Question: I can't find anything similar to a SIMPLE scrollable body for Windows 8 app in Javascript.
I don't want to use listView. I think it's only when you have boxes of elements right ?
I have this simple app (converting timestamp)

You can see that there are other input fields and other elements at the bottom of the tablet but I cannot scroll to see them !
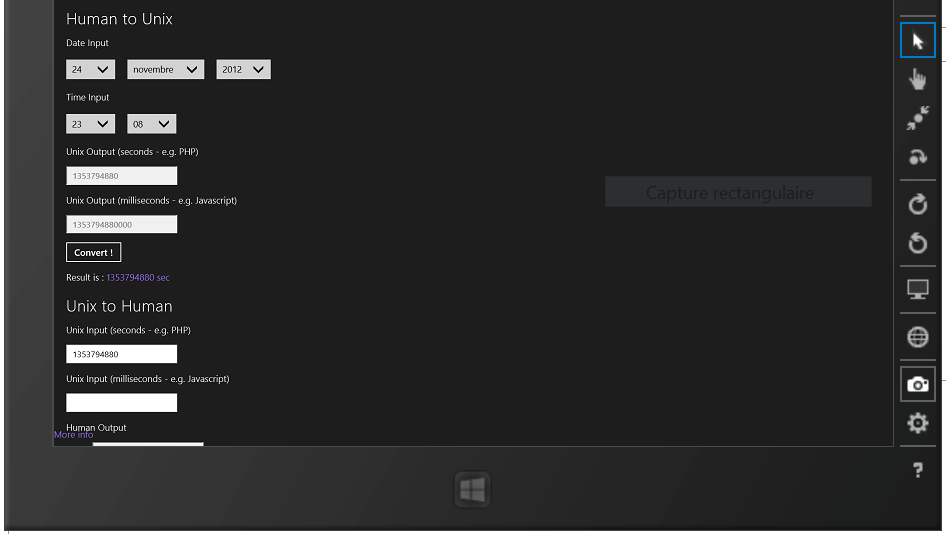
Answer: Ok, actually this was quite a stupid question.
I found it reading some windows 8 samples.
I just needed to add on the body the css
'''
overflow:auto;
'''